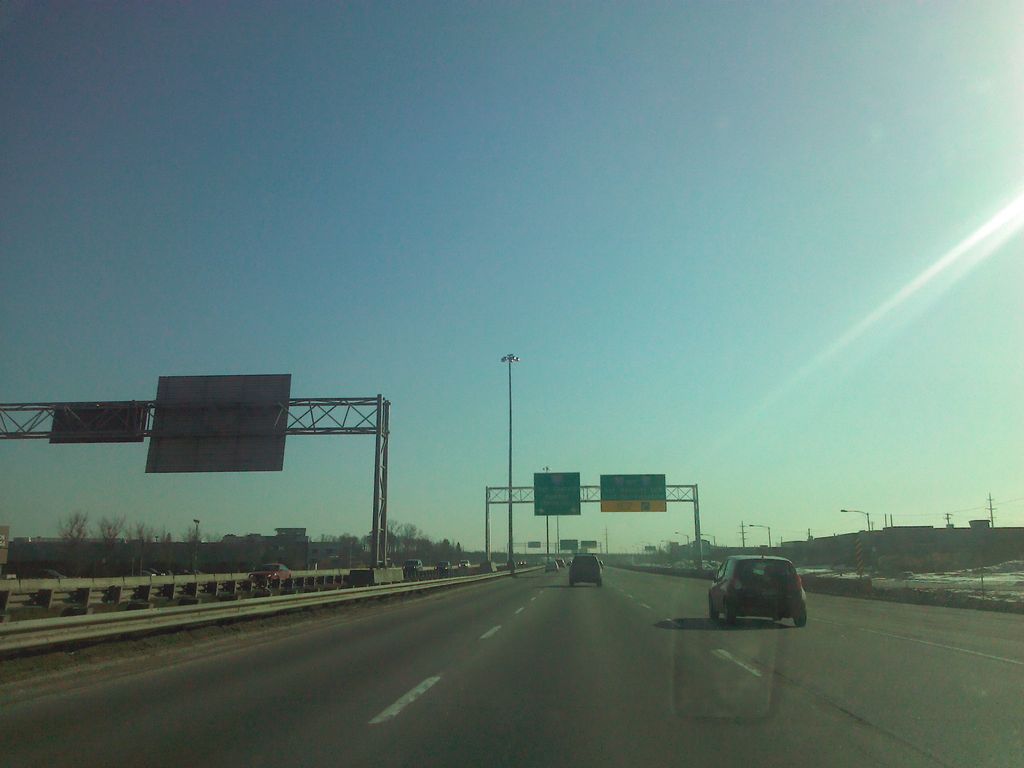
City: quebec_city